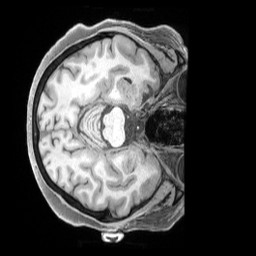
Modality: T1w
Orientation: axial
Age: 67
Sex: female
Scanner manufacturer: siemens
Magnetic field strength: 3 T
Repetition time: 2.5 s
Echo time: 0.00222 s